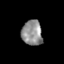
Tissue: skin
Cell type: Epithelial cells
Senescence score: 0.2775
Nuclear area (px): 505
Mean DAPI intensity: 144.25